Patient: sex M, age 60
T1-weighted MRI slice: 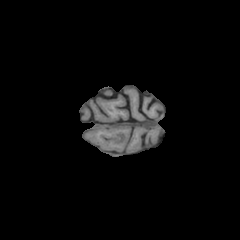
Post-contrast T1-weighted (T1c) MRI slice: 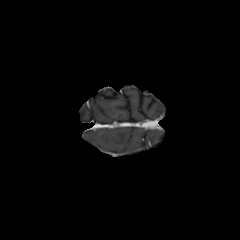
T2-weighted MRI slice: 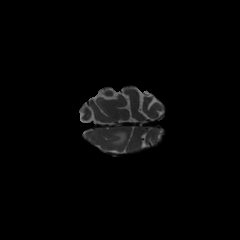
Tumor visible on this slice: yes
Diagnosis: Glioblastoma, IDH-wildtype
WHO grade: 4